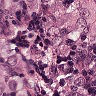
Metastatic tissue present: yes